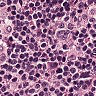
Metastatic tissue present: no